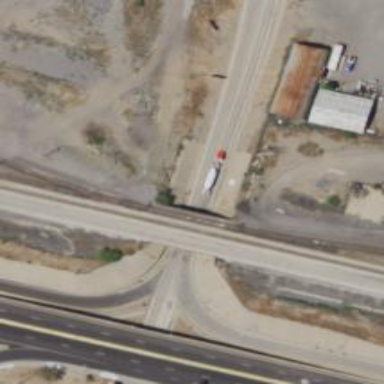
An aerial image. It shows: Bridge over railway siding.